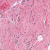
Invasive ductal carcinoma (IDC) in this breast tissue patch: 0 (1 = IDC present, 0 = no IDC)